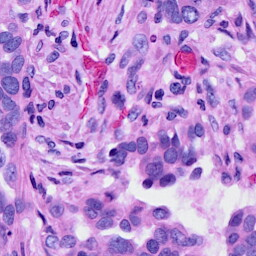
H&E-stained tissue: Ovarian